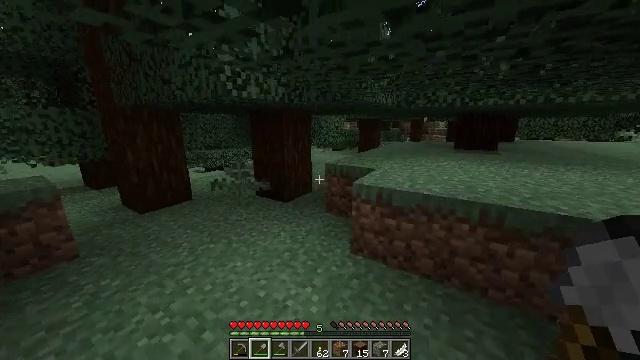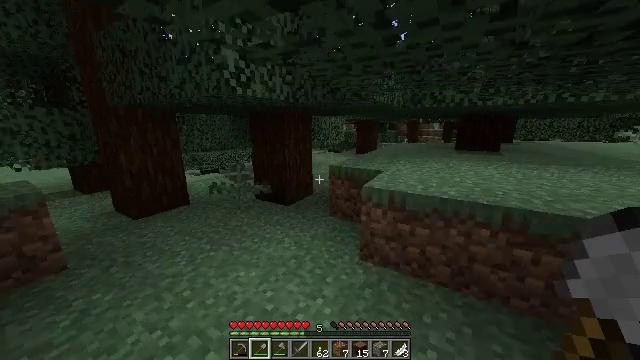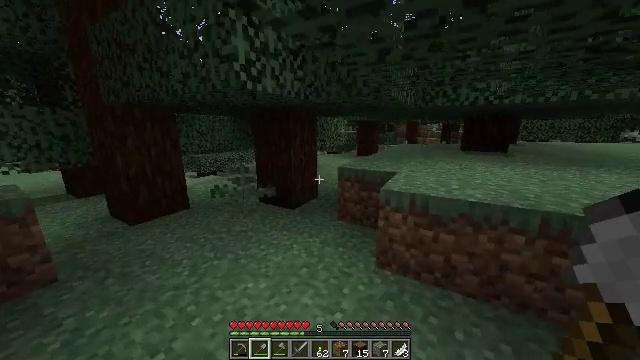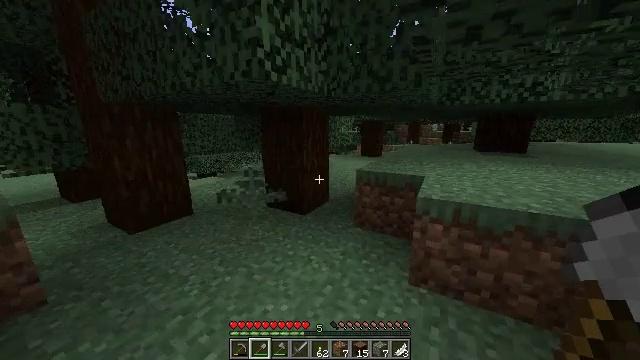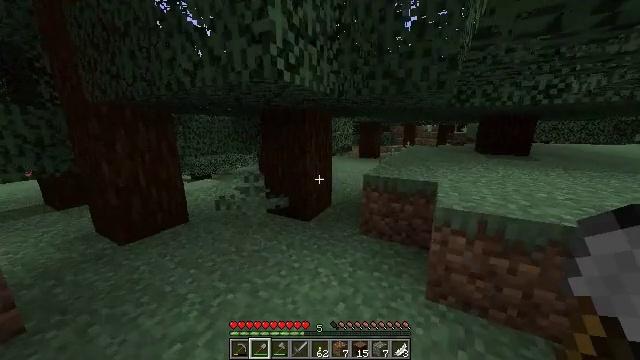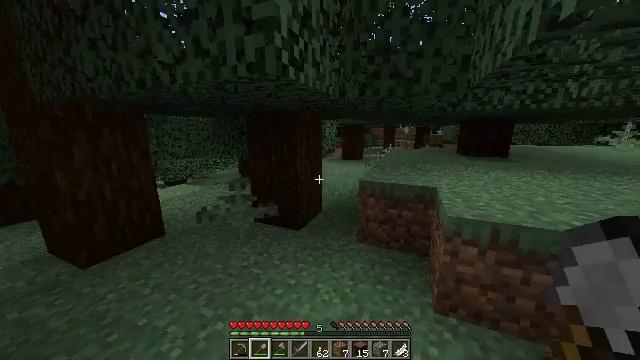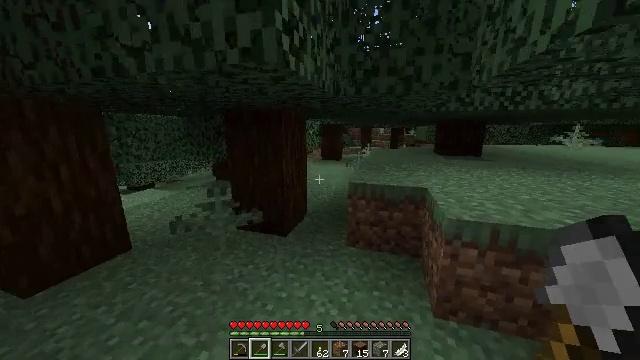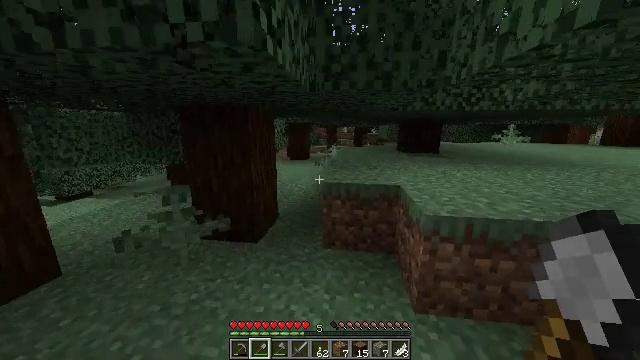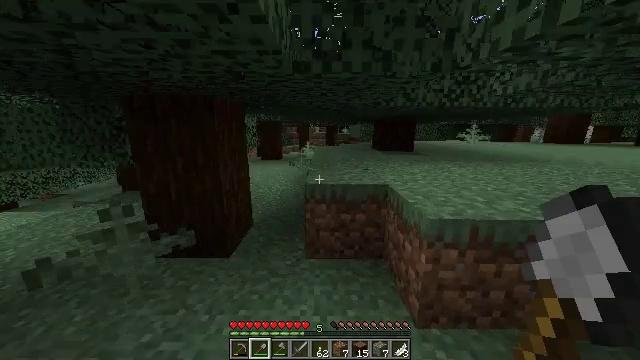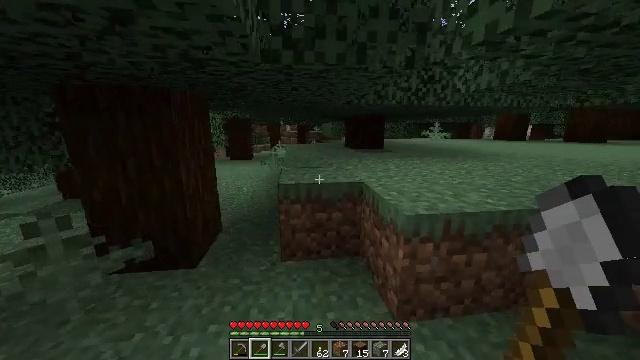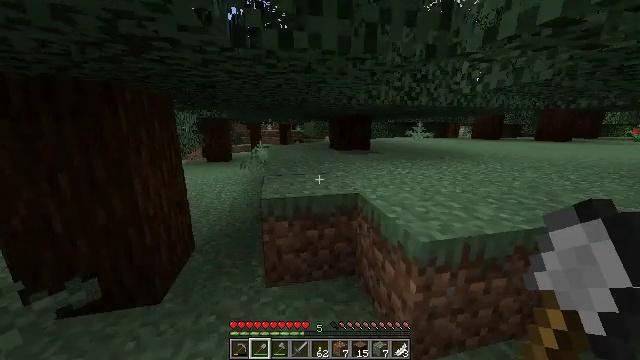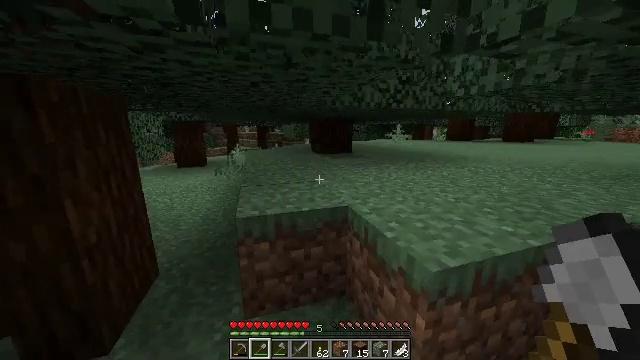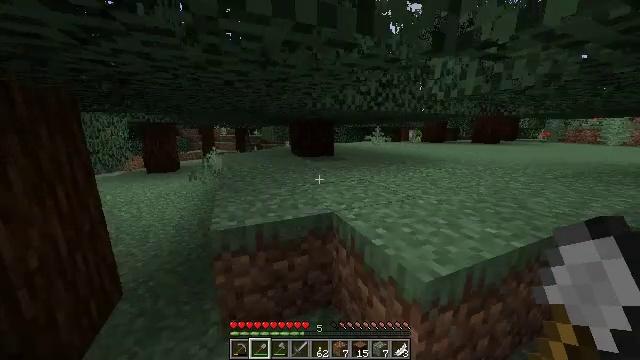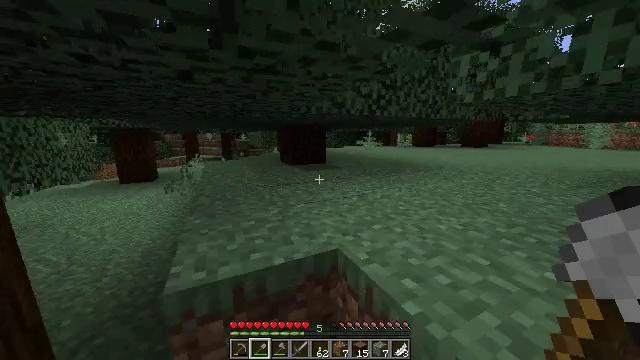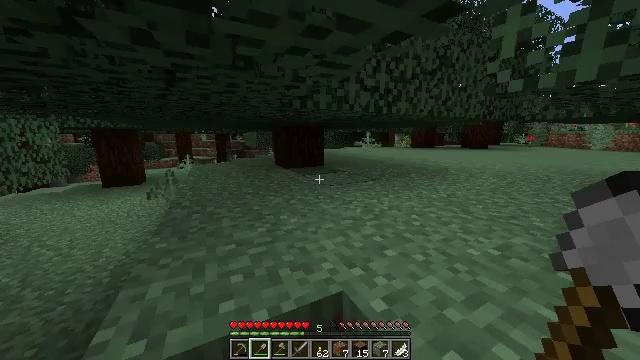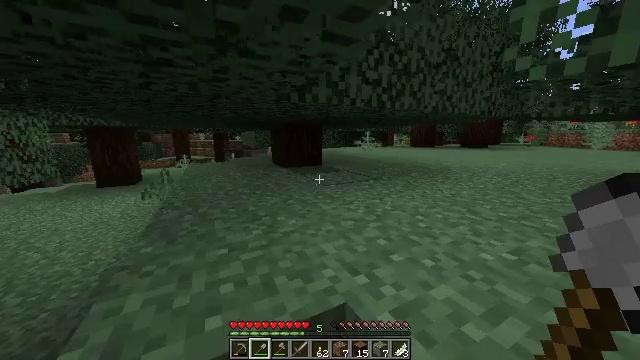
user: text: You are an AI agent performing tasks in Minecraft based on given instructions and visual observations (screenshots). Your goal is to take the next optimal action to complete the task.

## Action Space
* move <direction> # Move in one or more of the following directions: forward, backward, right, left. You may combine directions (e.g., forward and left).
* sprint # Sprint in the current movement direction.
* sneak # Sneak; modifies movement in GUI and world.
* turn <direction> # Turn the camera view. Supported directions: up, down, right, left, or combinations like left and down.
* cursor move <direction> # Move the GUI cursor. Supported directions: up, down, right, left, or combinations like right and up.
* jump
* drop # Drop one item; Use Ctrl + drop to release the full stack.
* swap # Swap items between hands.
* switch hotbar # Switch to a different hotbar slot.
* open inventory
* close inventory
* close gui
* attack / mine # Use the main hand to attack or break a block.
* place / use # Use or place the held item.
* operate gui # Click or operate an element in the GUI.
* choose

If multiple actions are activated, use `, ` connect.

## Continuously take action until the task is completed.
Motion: motion action
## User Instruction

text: Break the spruce leaves to clear the area.
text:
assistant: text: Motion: move forward and move left, sprint, turn right
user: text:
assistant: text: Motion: move forward and move left, sprint
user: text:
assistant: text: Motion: move forward and move left, sprint
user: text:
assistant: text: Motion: move forward and move left, sprint, turn right
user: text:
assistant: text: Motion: move forward and move left, sprint, turn right
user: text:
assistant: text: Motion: move forward and move left, sprint, turn right
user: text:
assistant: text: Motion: move forward, sprint, turn right
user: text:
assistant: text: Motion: move forward, sprint, turn right
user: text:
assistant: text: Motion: move forward, sprint, turn right
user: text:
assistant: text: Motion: move forward, sprint, turn right
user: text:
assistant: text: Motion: move forward, sprint, turn right
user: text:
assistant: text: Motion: move forward, sprint, turn right
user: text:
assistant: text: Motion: move forward, sprint, turn right, jump
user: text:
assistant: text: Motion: move forward, sprint, jump
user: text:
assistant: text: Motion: move forward, sprint, jump
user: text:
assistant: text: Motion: move forward, sprint, jump
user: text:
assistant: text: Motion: move forward, sprint, jump
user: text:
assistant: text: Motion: move forward, sprint, jump
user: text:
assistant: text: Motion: move forward, sprint
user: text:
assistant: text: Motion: move forward, sprint
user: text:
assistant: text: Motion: move forward, sprint
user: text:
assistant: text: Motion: move forward, sprint
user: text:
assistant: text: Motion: move forward, sprint, turn left and down
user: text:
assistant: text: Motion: move forward, sprint, turn left and down
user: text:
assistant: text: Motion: move forward and move left, sprint, turn left
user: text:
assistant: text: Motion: move forward and move left, sprint, turn left
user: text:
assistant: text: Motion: move forward and move left, sprint, turn left
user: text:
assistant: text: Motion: move forward and move left, sprint
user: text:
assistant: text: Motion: move forward and move left, sprint
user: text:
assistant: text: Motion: move forward and move left, sprint